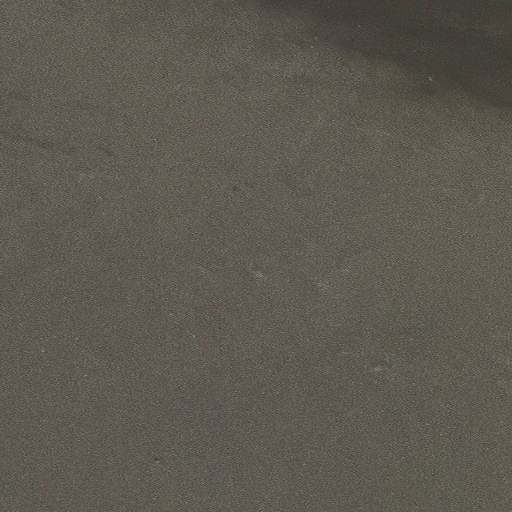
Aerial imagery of island in Alaska named Neumann Island containing only unknown